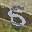
Label: 5